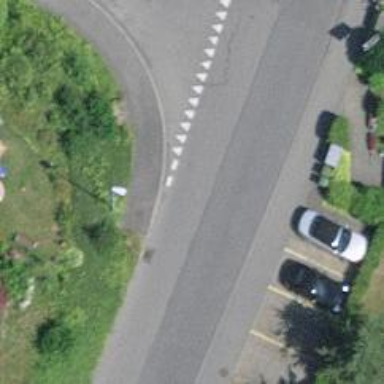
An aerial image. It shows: Kerb serving as barrier.